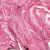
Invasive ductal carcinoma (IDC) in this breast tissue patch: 0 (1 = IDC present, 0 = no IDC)